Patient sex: M
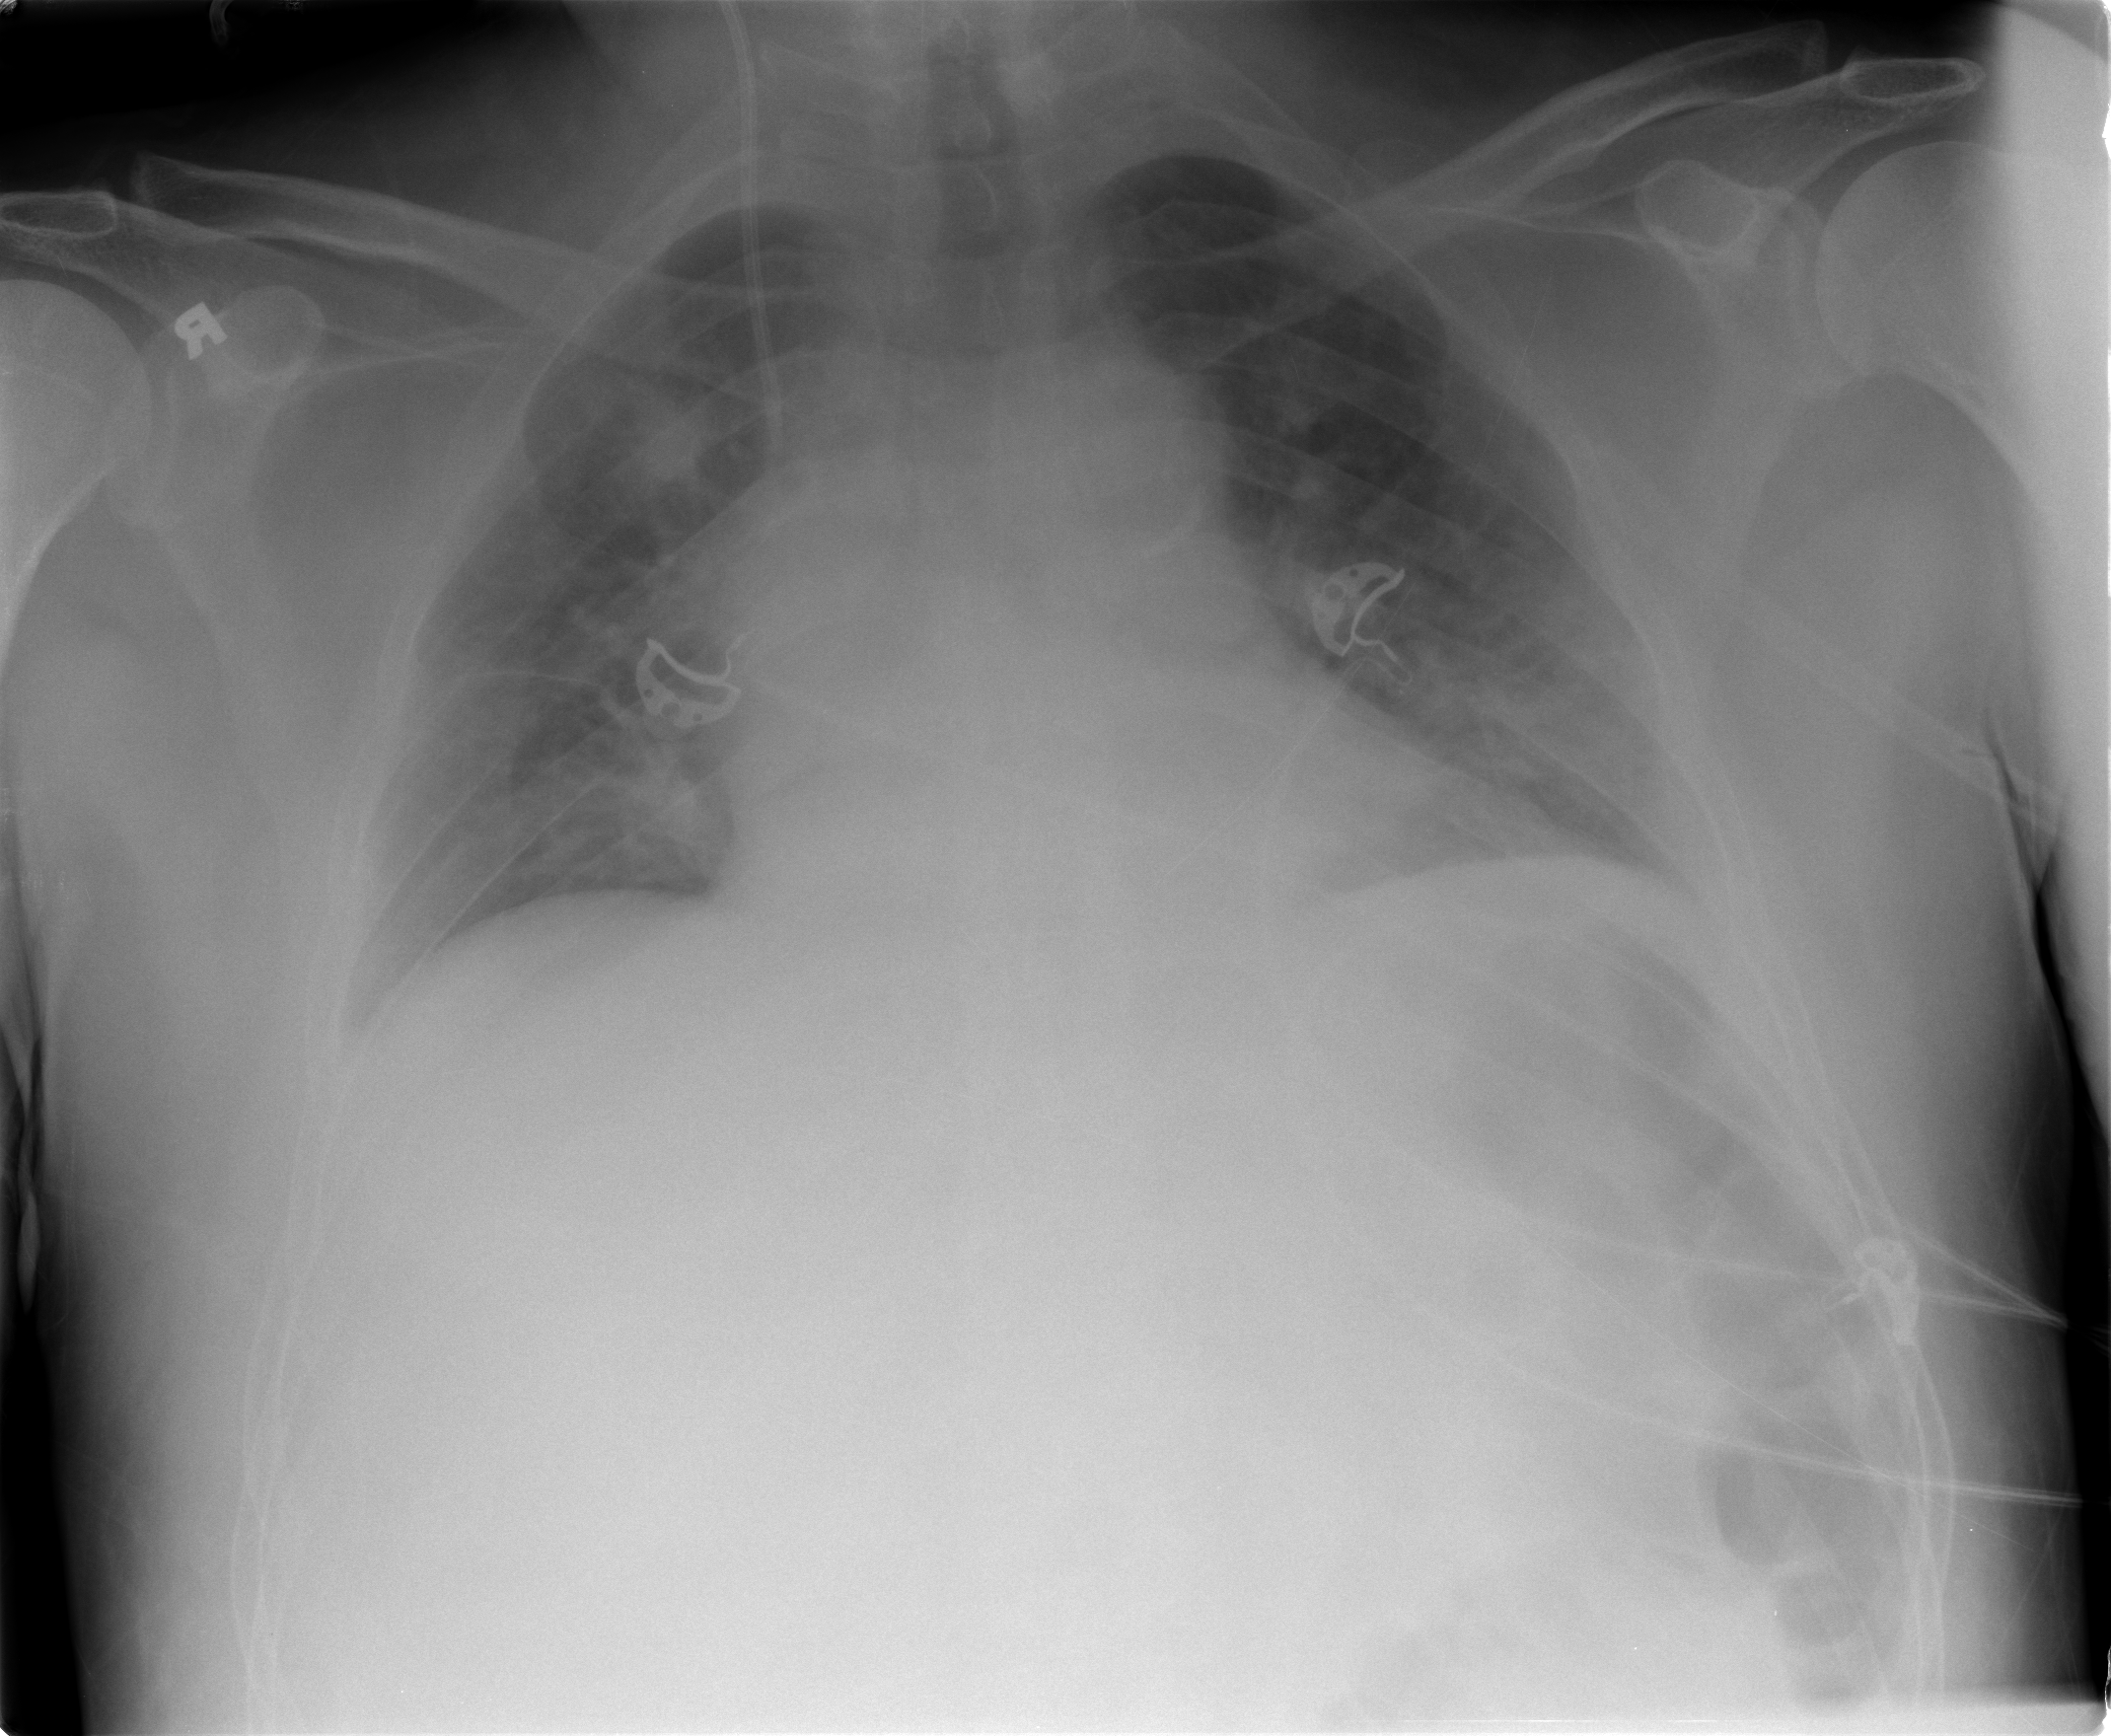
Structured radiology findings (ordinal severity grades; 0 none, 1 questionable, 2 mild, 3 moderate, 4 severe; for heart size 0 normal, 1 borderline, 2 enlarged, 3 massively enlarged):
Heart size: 0
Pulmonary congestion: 0
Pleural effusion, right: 1
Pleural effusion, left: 0
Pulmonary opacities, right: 0
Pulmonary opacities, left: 0
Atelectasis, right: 0
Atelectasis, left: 0